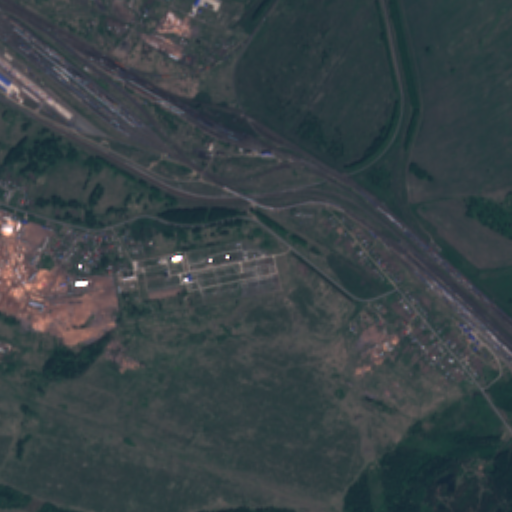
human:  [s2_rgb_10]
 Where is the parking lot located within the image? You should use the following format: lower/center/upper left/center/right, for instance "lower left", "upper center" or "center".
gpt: The parking lot is located in the lower right of the image.
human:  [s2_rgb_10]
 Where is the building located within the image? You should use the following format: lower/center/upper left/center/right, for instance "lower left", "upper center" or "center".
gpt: There is no building in the image.